九年级 · 画法几何学
(本题 3 分)（2021$\cdot$浙江$\cdot$台州市书生中学九年级期中）一张圆形纸片，小芳进行了如下连续操作: 将圆形纸片左右对折、折痕为 $A B$, 将圆形纸片上下折叠使 $A 、 B$ 两点重合，折痕 $C D$ 与 $A B$ 相交于 $M$, 将圆形纸片沿 $E F$ 折叠使 $B 、 M$ 两点重合，折痕 $E F$ 与 $A B$ 相交于 $N$. 连结 $A E 、 A F$, 经过以上操作小芳得到了以下结论: (1) $C D / / E F$; (2)四边形 $M E B F$ 是菱形; (3) $\triangle A E F$ 为等边三角形(4) $S_{\triangle A E F}: S_{\text {圆 }}=3 \sqrt{3}: 4 \pi$. 以上结论正确的有
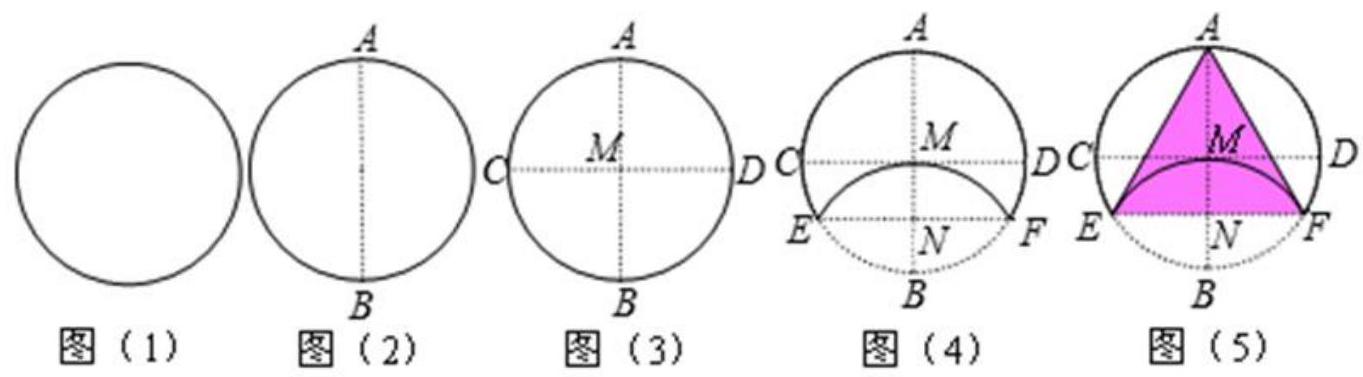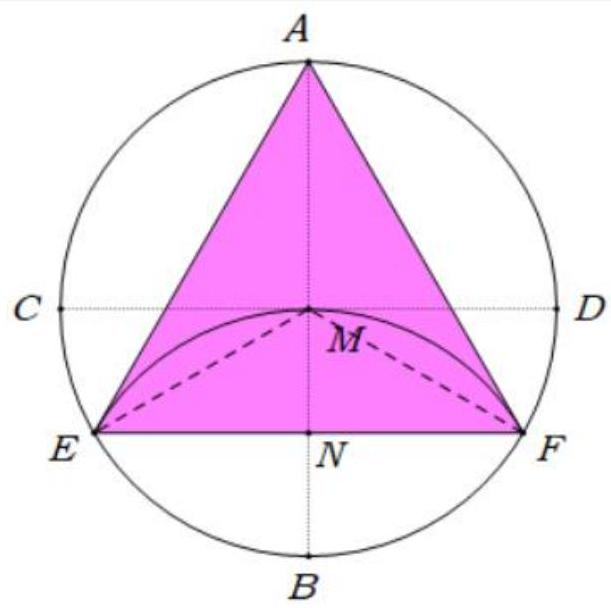
1 个B. 2 个C. 3 个D. 4 个
答案: D
解析: D【分析】根据折叠的性质得angleBMD=angleBNF,则CD//EF,故(1)正确;根据垂径定理,BM垂直平分EF,根据折叠的性质得BM、EF互相垂直平分,即可得四边形MEBF是菱形,故(2)正确;连接ME,MF,则ME=MB=2MN,MF=MB=2MN,根据直角三角形的性质得angleMEN=30^circ,angleMFN=30^circ,则angleEMN=60^circ,angleFMN=60^circ,根据三角形内角和定理得angleAFE=60^circ,即可得triangleAEF是等边三角形,故(3)正确;设圆的半径为r,则MN=frac12r,EN=fracsqrt32r,即EF=2EN=sqrt3r,AN=r+frac12r=frac32r,即可得S_triangleAEF:S_text陆=3sqrt3:4pi,故(4)正确；即可得.【详解】解:because纸片上下A、B两点重合,thereforeangleBMD=90^circbecause纸片沿EF折叠,B、M两点重合,thereforeangleBNF=90^circ,thereforeangleBMD=angleBNFthereforeCD//EF,故(1)正确;根据垂径定理，BM垂直平分EF,because纸片沿EF折叠,B、M两点重合,thereforeBM、EF互相垂直平分therefore四边形MEBF是菱形，故(2)正确;如图,连接ME,MF,则ME=MB=2MN,MF=MB=2MN，thereforeangleMEN=30^circ,angleMFN=30^circ,thereforeangleEMN=180^circ-angleMEN-angleMNE=180^circ-90^circ-30^circ=60^circ,angleFMN=180^circ-angleMFN-angleMNF=180^circ-90^circ-30^circ=60^circ,becauseAM=ME,quadAM=MF,thereforeangleAEM=angleEAM,angleAFM=angleEAMthereforeangleAEM=frac12angleEMN=frac12times60^circ=30^circ,angleAFM=frac12angleFMN=frac12times60^circ=30^circ,thereforeangleAEF=angleAEM+angleMEN=30^circ+30^circ=60^circ,angleAFE=angleAFM+angleMFN=30^circ+30^circ=60^circ,thereforeangleEAF=180^circ-angleAEF-angleAFE=180^circ-60^circ-60^circ=60^circ,thereforetriangleAEF是等边三角形,故(3)正确;设圆的半径为r,则MN=frac12r,EN=cosangleMENcdotr=fracsqrt32r,thereforeEF=2EN=sqrt3r,quadAN=r+frac12r=frac32r,S_triangleAEF:S_text圆=left(frac12timessqrt3rtimesfrac32rright)pir^2=3sqrt3:4pi,故(4)正确;综上，结论正确的是(1)(2)(3)正确共4个,故选D.【点睛】本题考查了折叠的性质,垂径定理,等边三角形的判定,菱形的判定,解题的关键是掌握并灵活运用这些知识点.